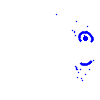
Particle: electron